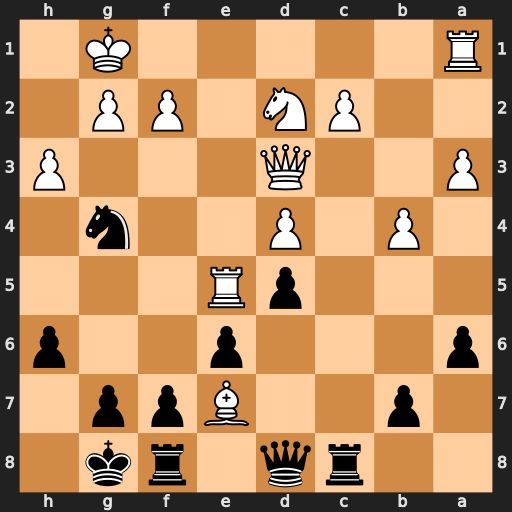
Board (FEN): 2rq1rk1/1p2Bpp1/p3p2p/3pR3/1P1P2n1/P2Q3P/2PN1PP1/R5K1
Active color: b
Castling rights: -
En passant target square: -
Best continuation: Nxe5 dxe5 Qxe7